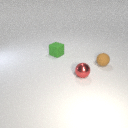
small red metal sphere in front of small green rubber cube